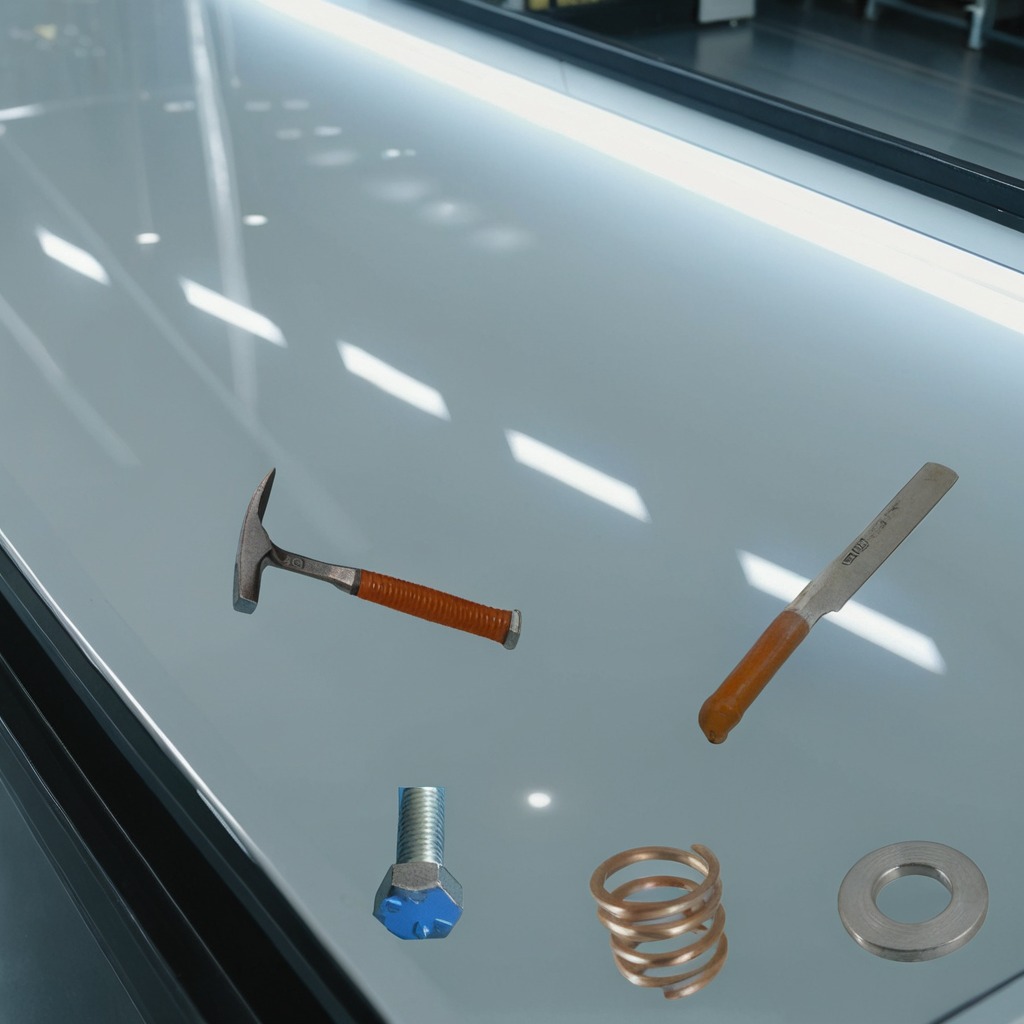
A flat washer, hammer, metal machine screw, coiled metal spring, and a handheld metal saw are lying on a high-gloss table in a ship maintenance bay industrial lighting.